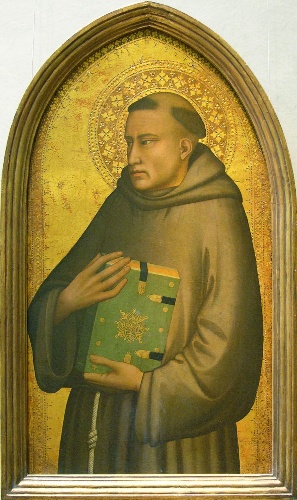
Title: Saint Anthony of Padua
Artist: Maso di Banco
Artist bio: Italian, Florence, active 1320–46
Date: ca. 1340
Object type: Painting
Classification: Paintings
Medium: Tempera on wood, gold ground
Dimensions: Arched top, 29 1/4 x 16 in. (74.3 x 40.6 cm)
Department: European Paintings
Credit line: Maitland F. Griggs Collection, Bequest of Maitland F. Griggs, 1943
Accession year: 1943
Repository: Metropolitan Museum of Art, New York, NY
Tags: Saint Anthony|Books|Men